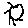
Label: sun